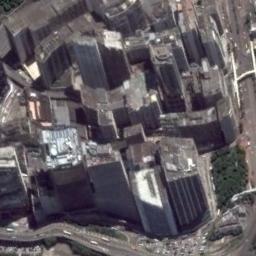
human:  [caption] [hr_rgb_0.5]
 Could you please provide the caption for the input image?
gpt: The commercial area is consist of many tall buildings .

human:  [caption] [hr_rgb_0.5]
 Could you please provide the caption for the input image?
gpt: A commercial area with lots of high-rise buildings of different heights is surrounded by some roads .

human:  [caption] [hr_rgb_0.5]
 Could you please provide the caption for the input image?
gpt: In a business district there are many buildings of different heights and heights and several roads with many cars and some trees .

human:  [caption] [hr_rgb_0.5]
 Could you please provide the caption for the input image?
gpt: The green space is large .

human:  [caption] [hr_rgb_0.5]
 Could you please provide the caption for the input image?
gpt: There are many buildings on a dense commercial area .